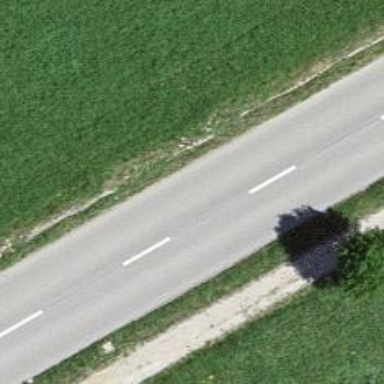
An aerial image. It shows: Asphalt road classified as primary highway.